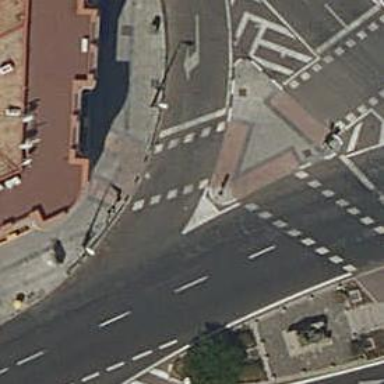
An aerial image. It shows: Road crossing with traffic signals.